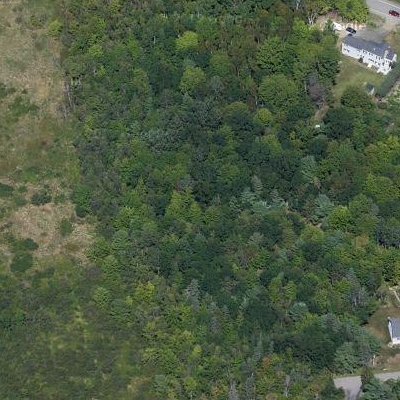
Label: eForest